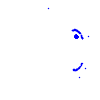
Particle: pion